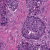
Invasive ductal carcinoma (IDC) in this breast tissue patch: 1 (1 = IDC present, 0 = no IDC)